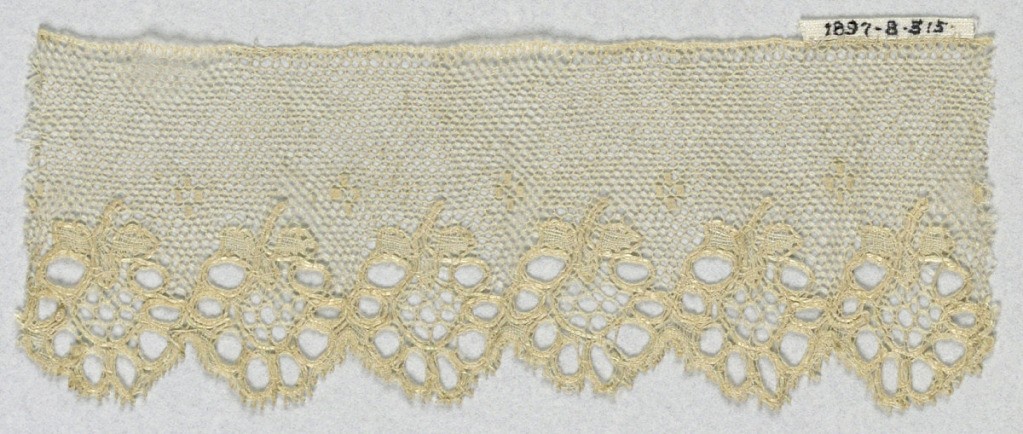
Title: Fragment
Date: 19th century
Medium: linen Technique: bobbin lace (Lille-style with heavy outlining thread)
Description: Fragment of Lille type bobbin lace.